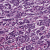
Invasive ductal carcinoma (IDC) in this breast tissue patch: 1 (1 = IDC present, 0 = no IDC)